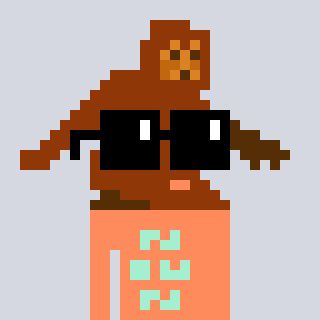
a pixel art character with square black sunglasses, a bigfoot-shaped head and a peachy-colored body on a cool background